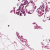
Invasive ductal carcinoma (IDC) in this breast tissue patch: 0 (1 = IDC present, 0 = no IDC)